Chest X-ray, PA view. Patient: 49 years old, sex M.
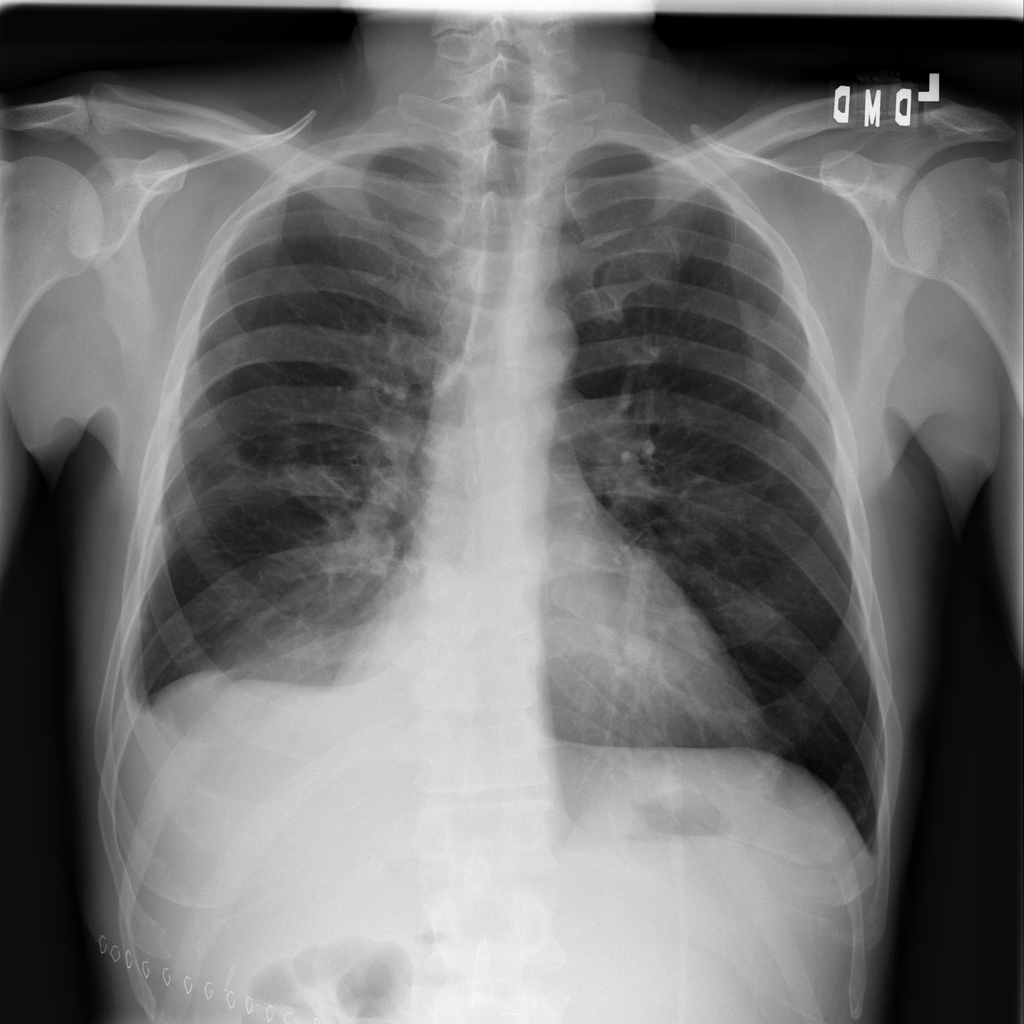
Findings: Effusion, Infiltration